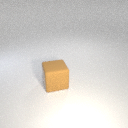
large brown rubber cube